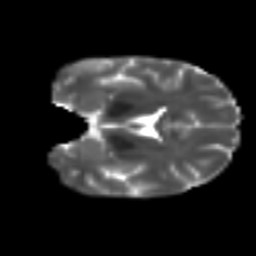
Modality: T2w
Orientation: coronal
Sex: female
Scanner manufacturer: ge
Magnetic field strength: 3 T
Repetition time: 7 s
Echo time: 0.08 s